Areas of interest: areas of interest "Industrial Park"
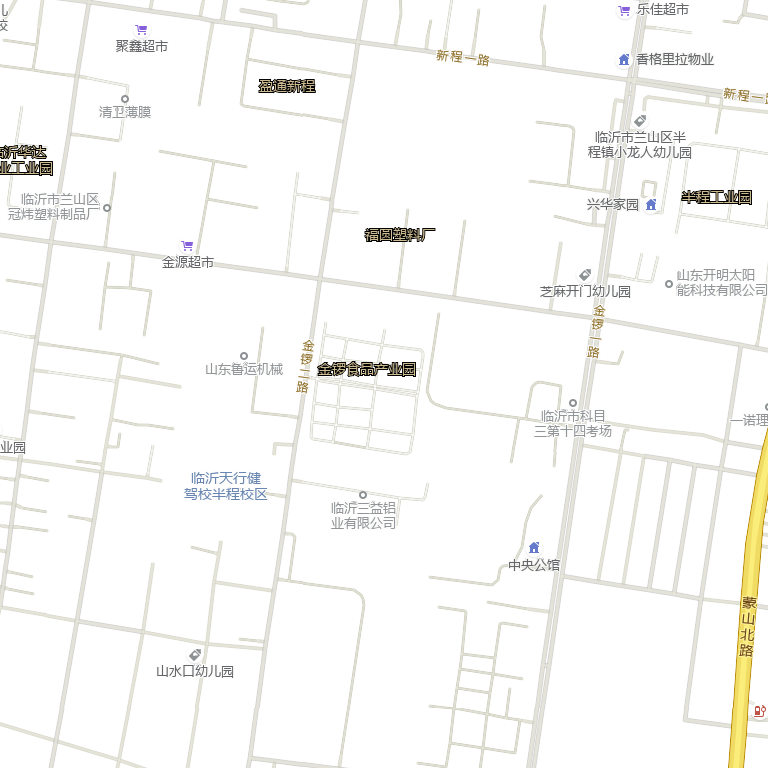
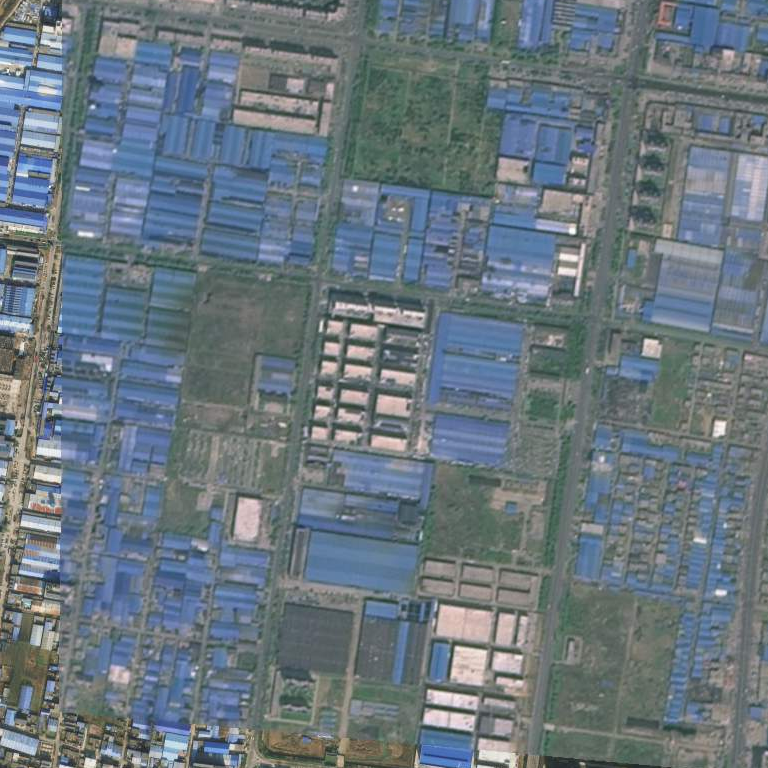